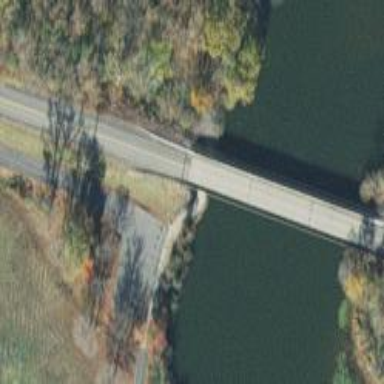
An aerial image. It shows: Tertiary road on asphalt surface passing over beam bridge.